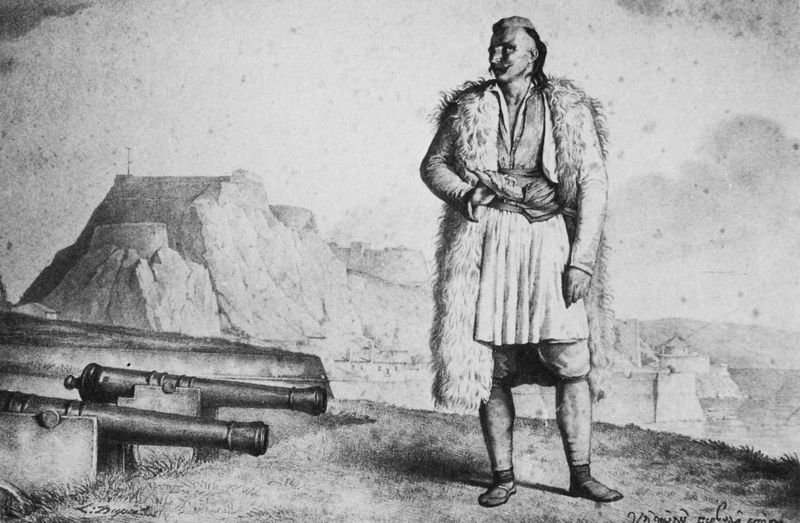
Titel: Bei den Sulioten in Korfu. Nicolo Pervoli; aus: Reise nach Athen und Konstantinopel
Künstler: Louis Dupré
Schlagwörter: berg, felsen, held, himmel, mann, wasser, see, stadt, zeichnung, gras, haus, rasen, bart, schnurrbart, halten, pelz, signatur, hügel, insel, fell, aussicht, küste, man, berge, mauer, hafen, häuse, krieg, schnurbart, schnauzer, kanone, burg, orient, festung, steht, druck, schwarz-weiß, radierung, stich, schwert, soldat, waffe, dolch, krieger, griechenland, kanonen, grieche, türkei, irokese, grichenland, feste, indianer, türke, himmelk, hüne, landschafte, hunne, graifen, shcwarz/weiß